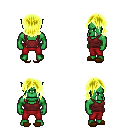
a pixel art fantasy rpg character, male body template, orc, green skin, maroon pirate shirt, red pants, gold long bangs hairstyle, brown slippers, four views (front, back, left, right), 2x2 character sprite sheet, small pixel art, hard edges, no anti-aliasing